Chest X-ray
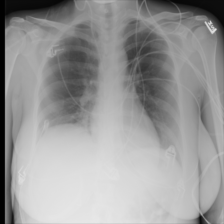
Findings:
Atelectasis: negative
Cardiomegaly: negative
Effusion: negative
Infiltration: negative
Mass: negative
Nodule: negative
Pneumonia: negative
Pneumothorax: negative
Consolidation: negative
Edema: negative
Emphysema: negative
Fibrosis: negative
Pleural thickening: negative
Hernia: negative